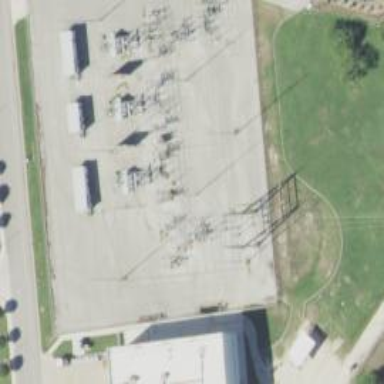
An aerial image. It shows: Switch for power supply.